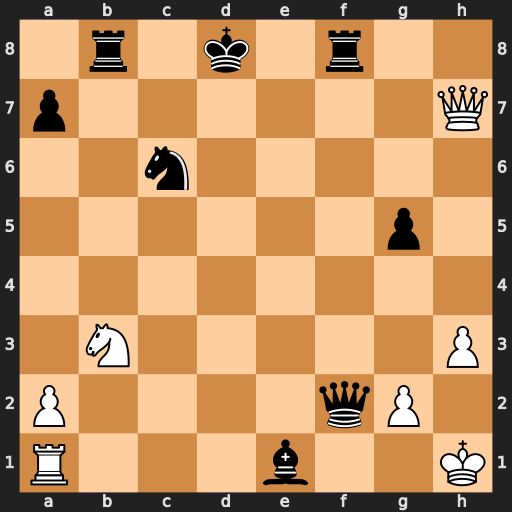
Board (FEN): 1r1k1r2/p6Q/2n5/6p1/8/1N5P/P4qP1/R3b2K
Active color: w
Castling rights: -
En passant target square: -
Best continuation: Rd1+ Nd4 Rxd4+ Qxd4 Nxd4